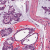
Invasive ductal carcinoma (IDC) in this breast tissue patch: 1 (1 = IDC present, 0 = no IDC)